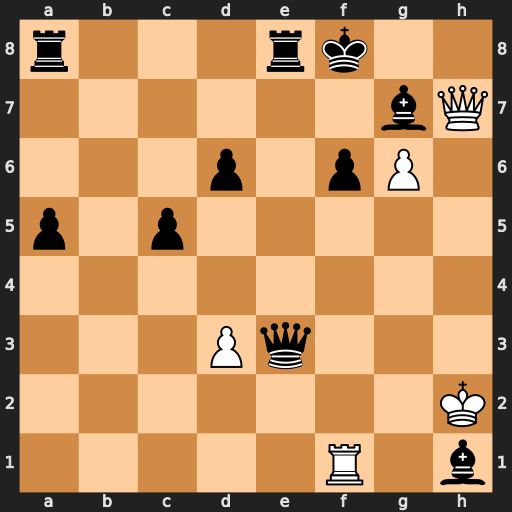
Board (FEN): r3rk2/6bQ/3p1pP1/p1p5/8/3Pq3/7K/5R1b
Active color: w
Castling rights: -
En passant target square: -
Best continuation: Rxf6+ Ke7 Qxg7+ Kd8 Rxd6+ Kc8 Qd7+ Kb8 Rb6+ Bb7 Qxb7#